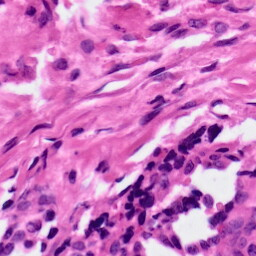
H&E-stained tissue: Ovarian